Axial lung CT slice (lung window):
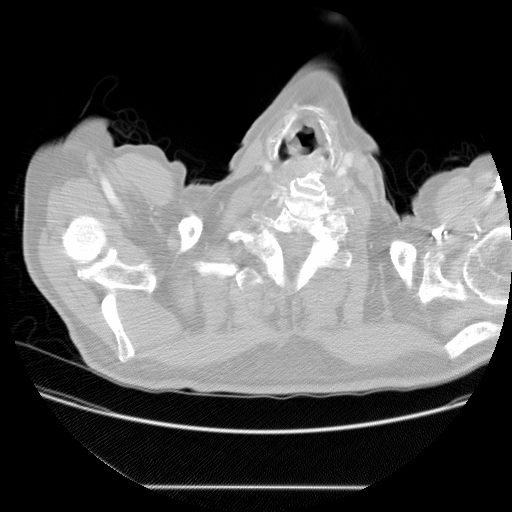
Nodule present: no